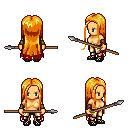
a pixel art fantasy rpg character, female body template, human, tanned skin, red tattered cape, gold greaves, light blonde extra-long hairstyle, cloth bracers, ghillies, spear, four views (front, back, left, right), 2x2 character sprite sheet, small pixel art, hard edges, no anti-aliasing